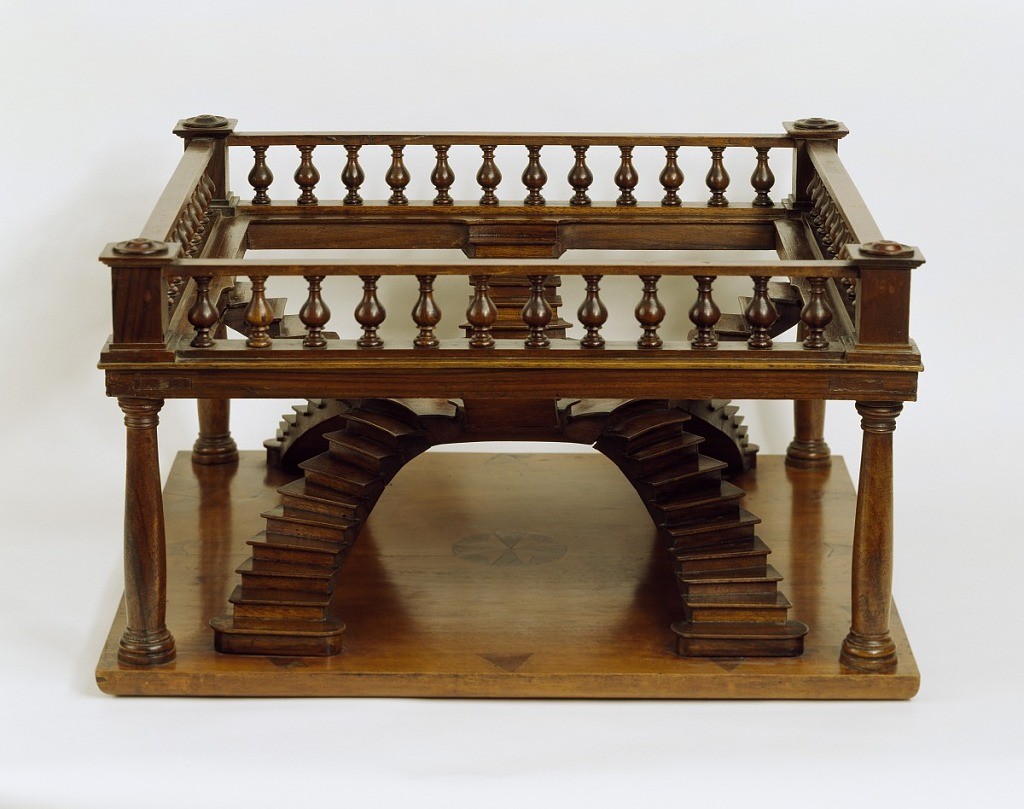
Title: staircase model
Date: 1850–75
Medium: walnut, mahogany, satinwood
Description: Double staircase model in English style.